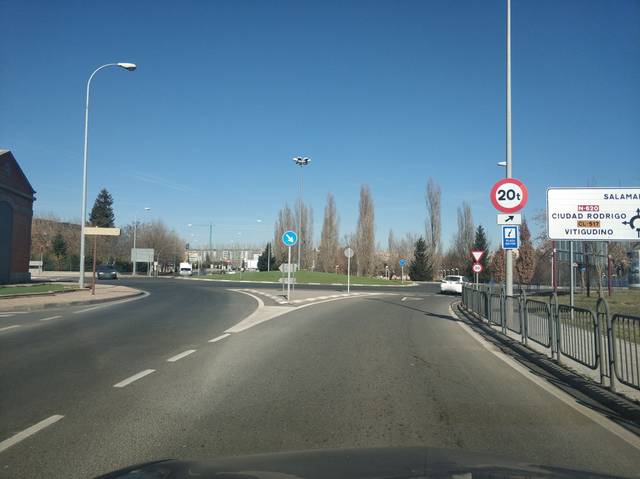
Region: Spain
Coordinates: 40.955, -5.676